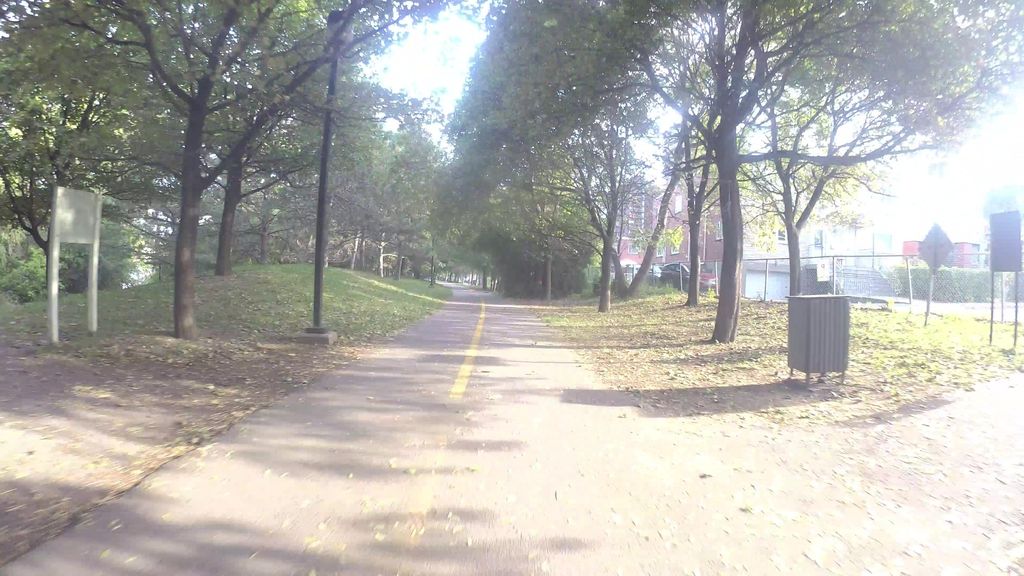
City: montreal